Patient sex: M
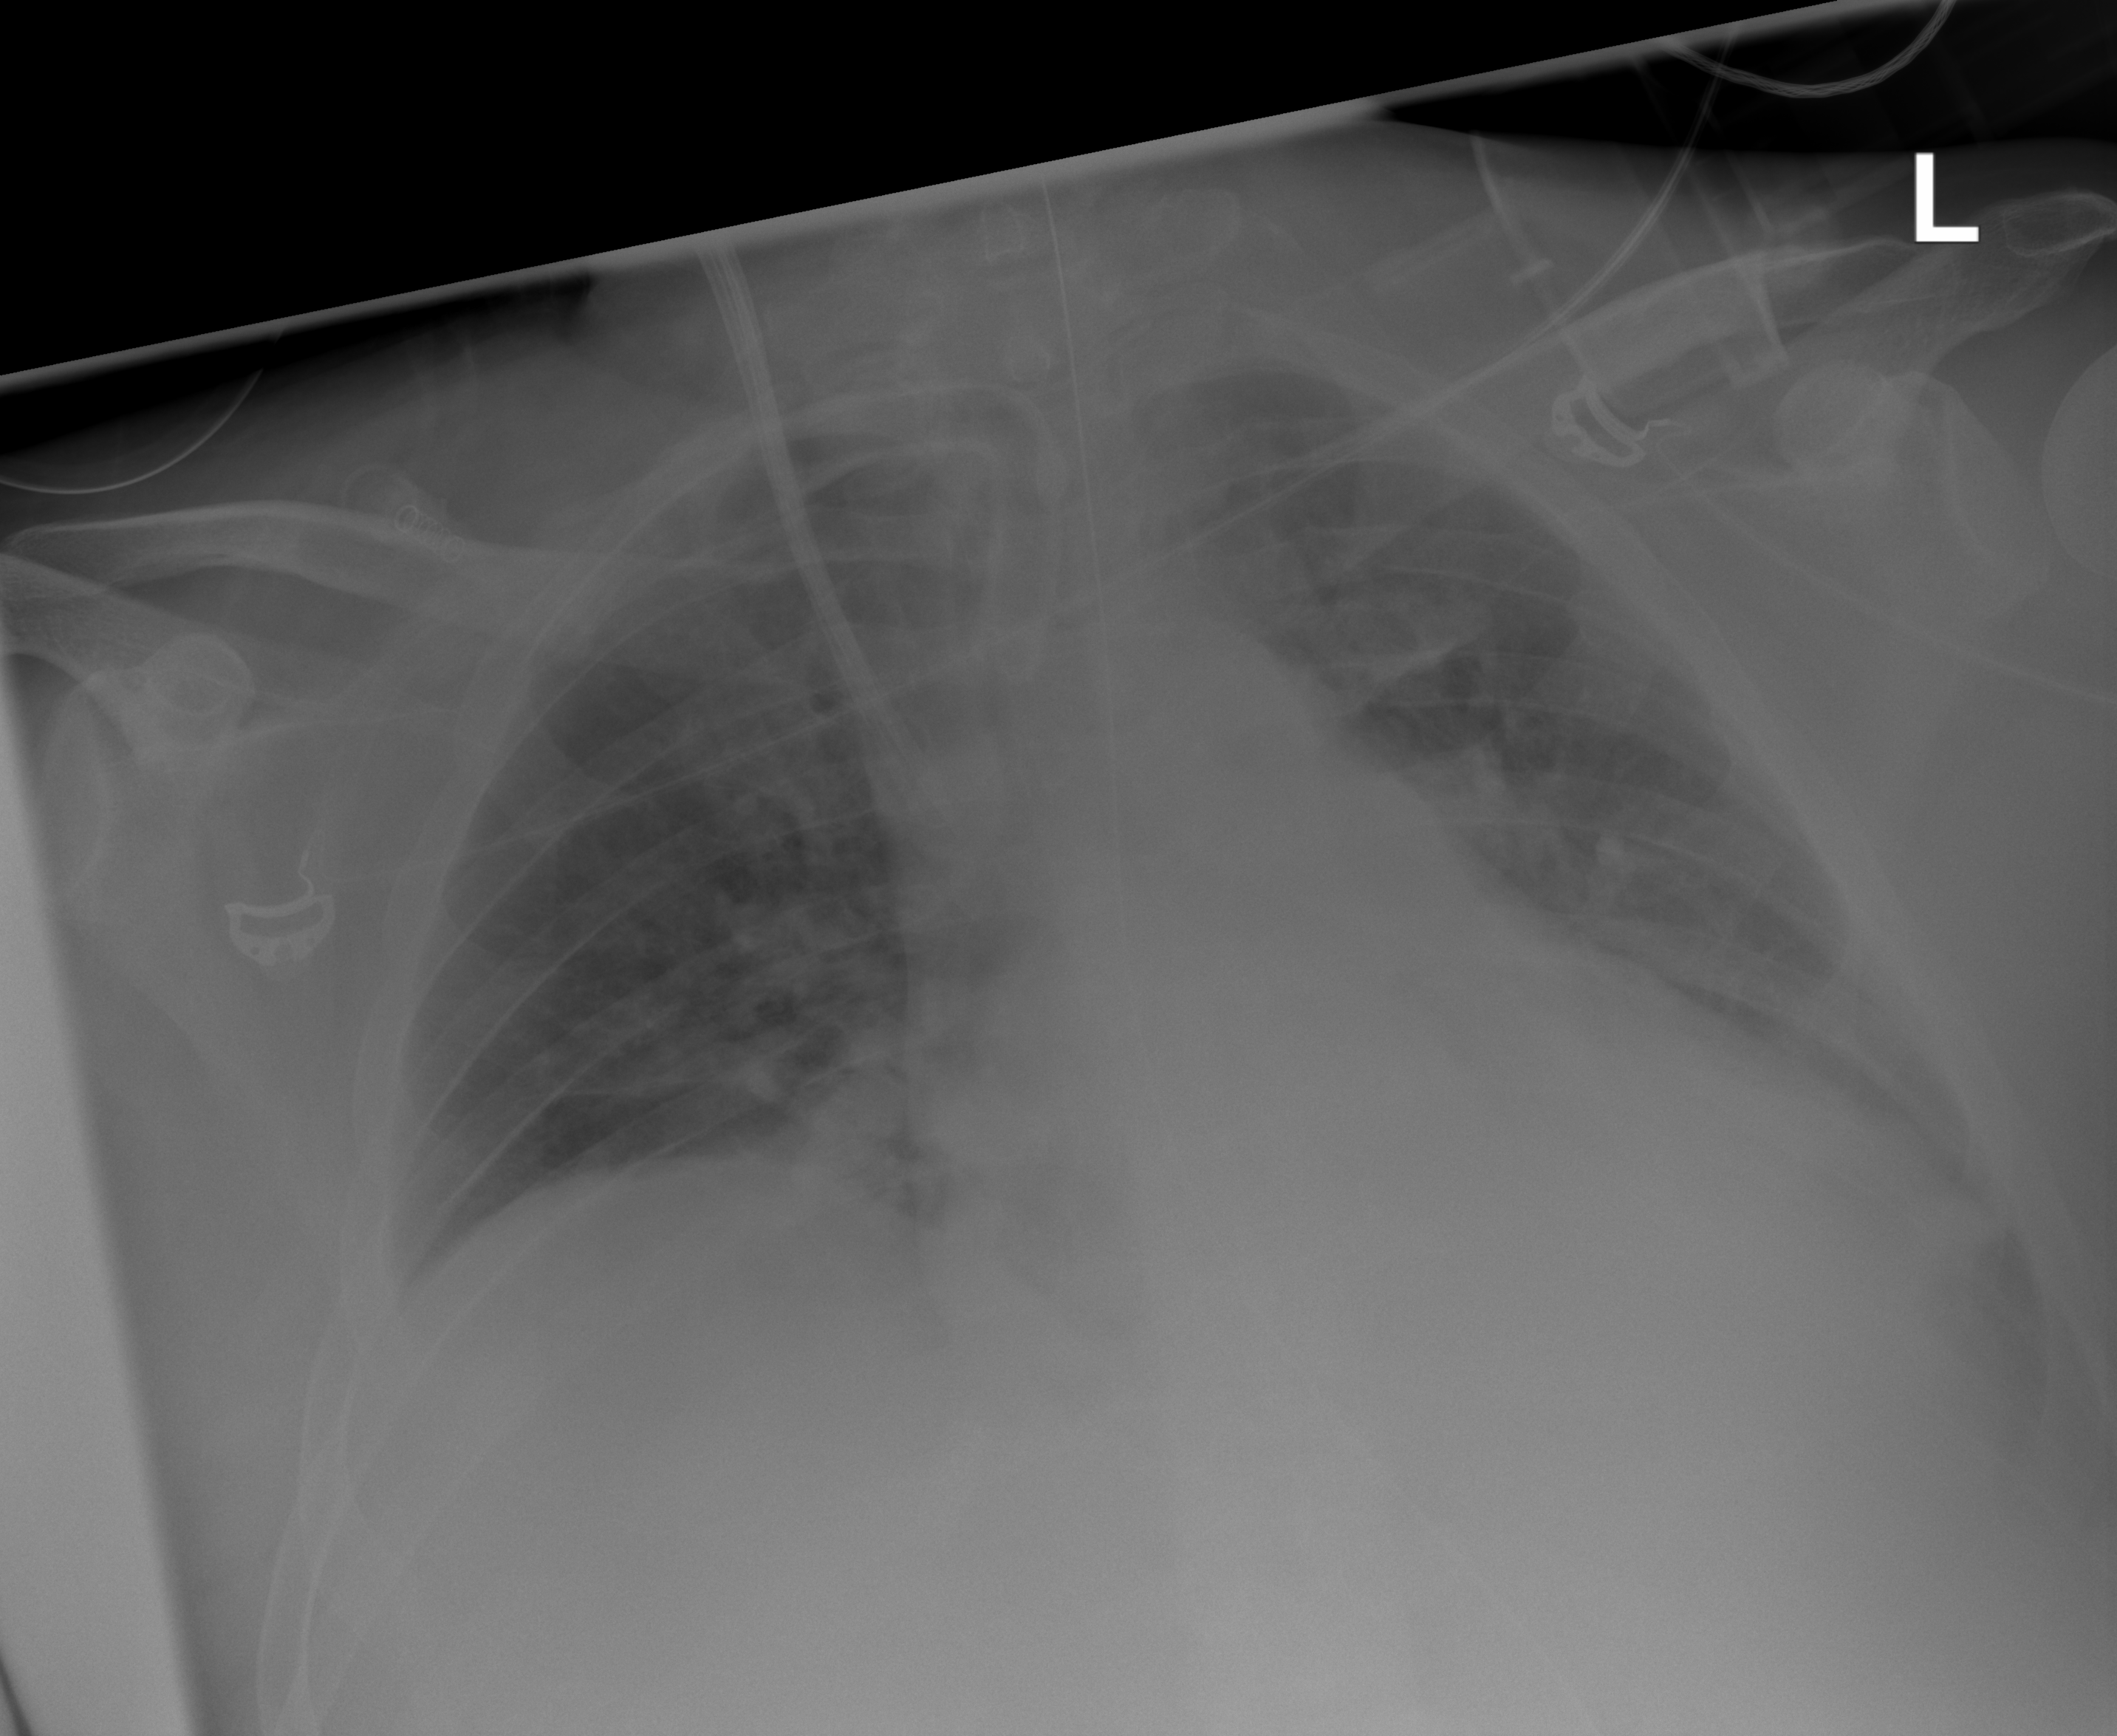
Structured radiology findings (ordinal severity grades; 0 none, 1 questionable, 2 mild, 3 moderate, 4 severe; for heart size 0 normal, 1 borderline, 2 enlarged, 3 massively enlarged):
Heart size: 1
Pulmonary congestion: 2
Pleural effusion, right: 0
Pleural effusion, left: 0
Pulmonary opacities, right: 0
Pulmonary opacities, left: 0
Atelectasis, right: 2
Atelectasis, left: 2